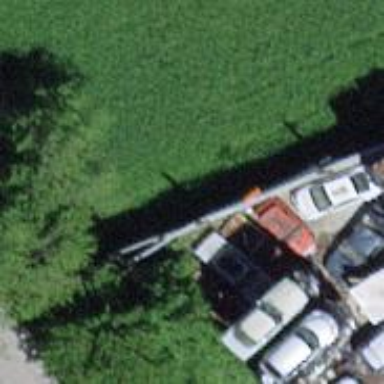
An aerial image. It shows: Pole supporting roof covering pipeline marker.